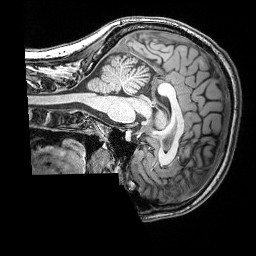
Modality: T1w
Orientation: sagittal
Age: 29
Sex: male
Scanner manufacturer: siemens
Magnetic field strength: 3 T
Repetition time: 2.53 s
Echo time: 0.00388 s